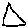
Label: triangle